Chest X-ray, PA view. Patient: 50 years old, sex F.
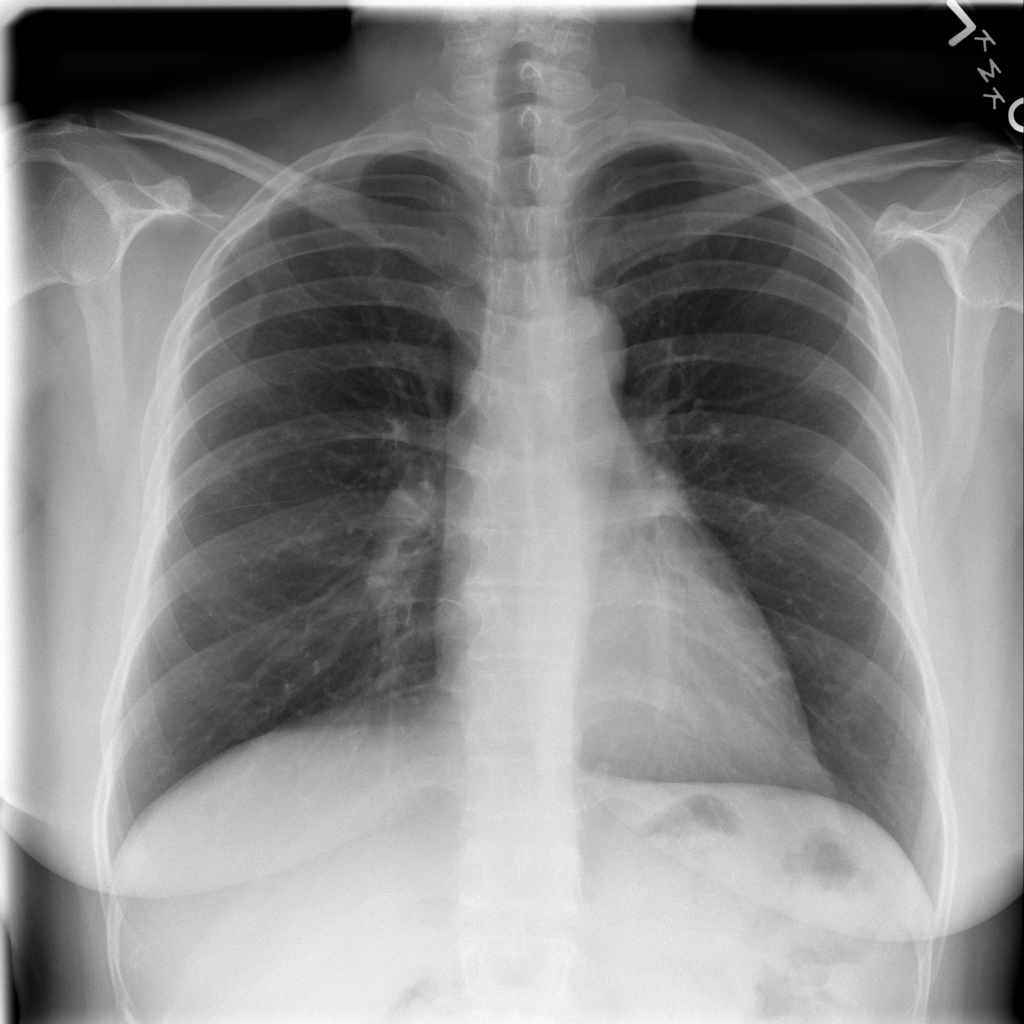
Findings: No Finding